二年级 · 算术
天元超市迎新年特惠, 安慕希牛奶原价一箱 68 元。现在买一箱安慕希牛奶要多少钱?

列式计算:
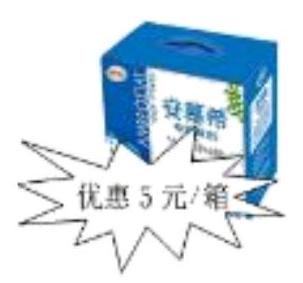
答案: 解: $68-5=63$ （元）

答: 现在买一箱牛奶要 63 元。